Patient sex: F
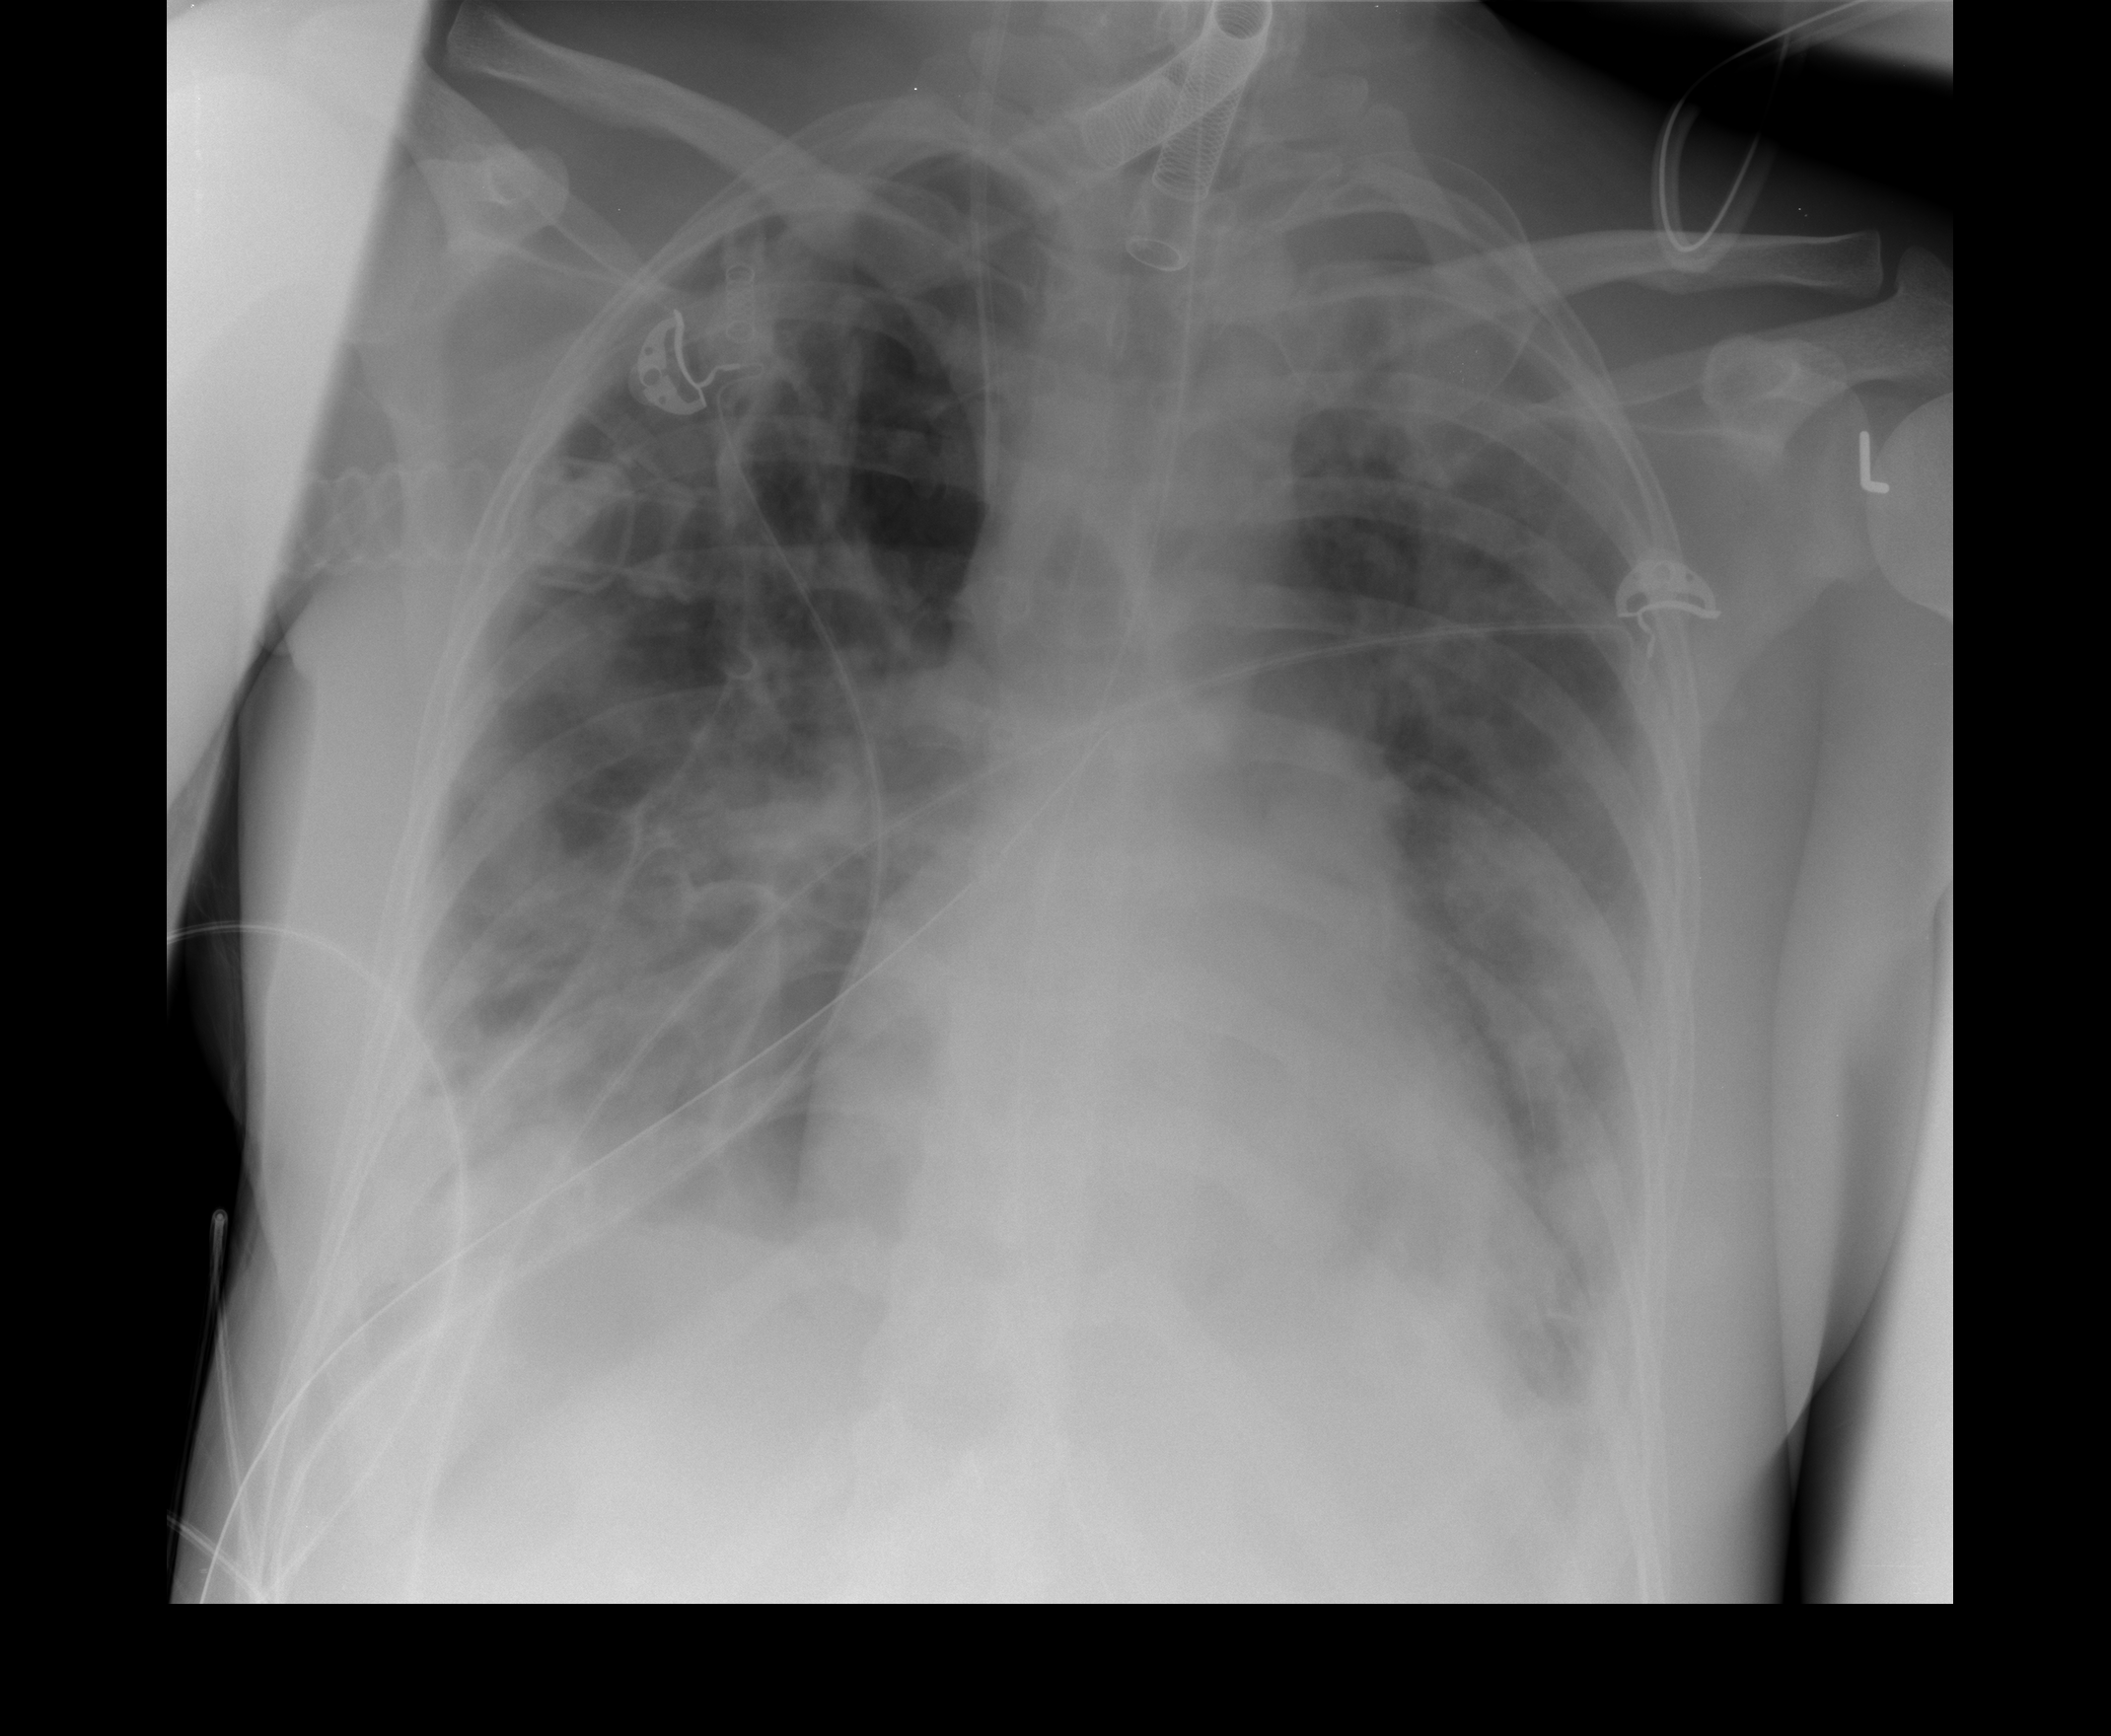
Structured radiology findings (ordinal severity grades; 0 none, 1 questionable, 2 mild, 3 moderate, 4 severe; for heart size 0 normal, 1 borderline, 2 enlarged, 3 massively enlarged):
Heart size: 2
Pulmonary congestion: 2
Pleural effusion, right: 2
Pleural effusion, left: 2
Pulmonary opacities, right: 3
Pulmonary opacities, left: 3
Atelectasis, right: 3
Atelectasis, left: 3